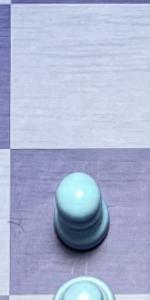
Label: Pawn_White